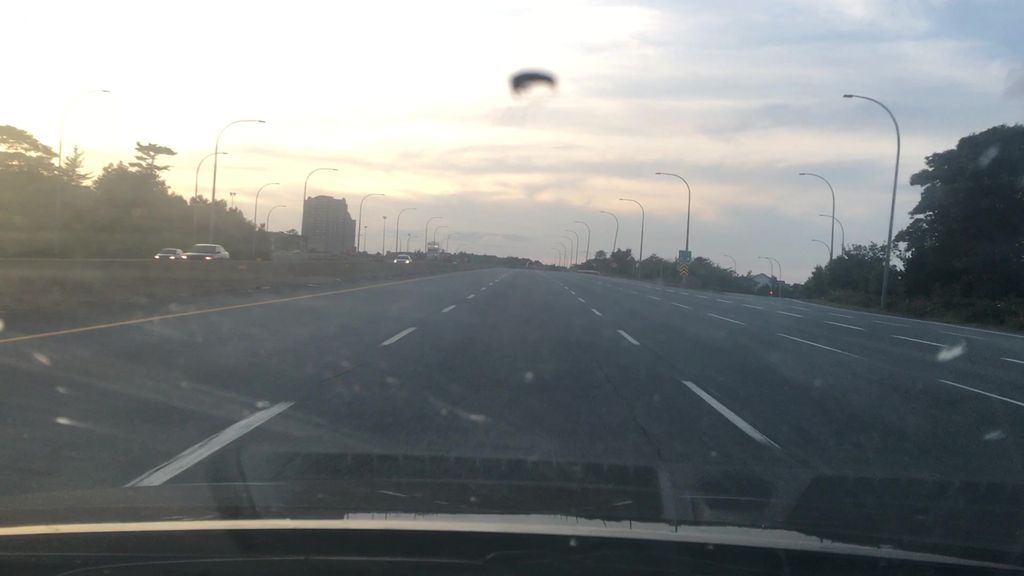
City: halifax